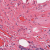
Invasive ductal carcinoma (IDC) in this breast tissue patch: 1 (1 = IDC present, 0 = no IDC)